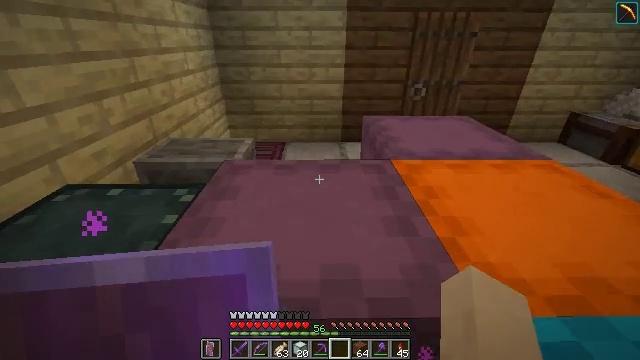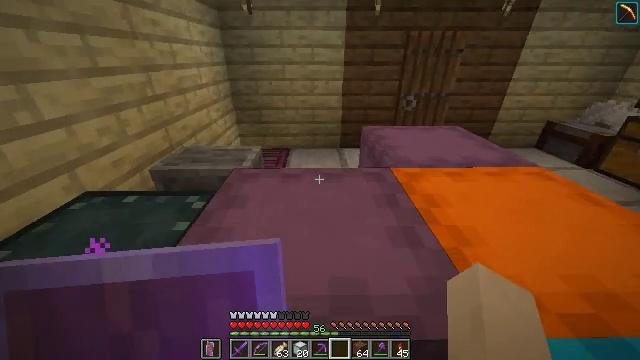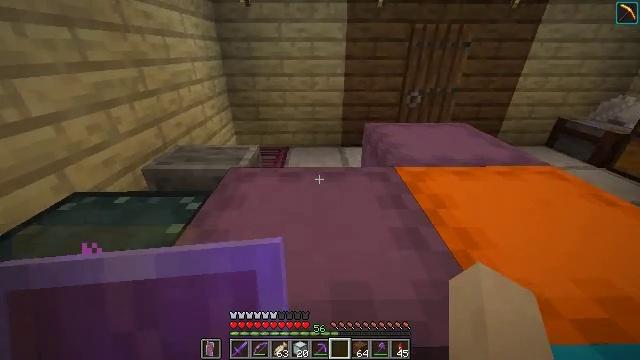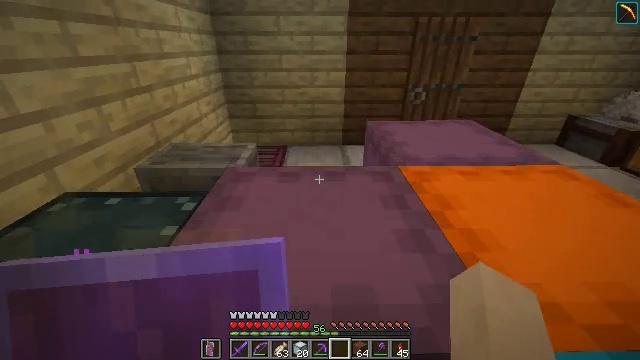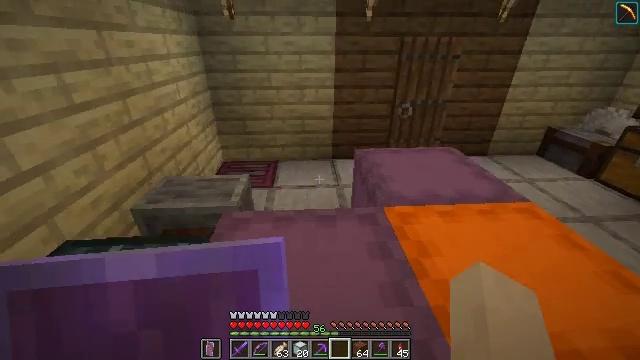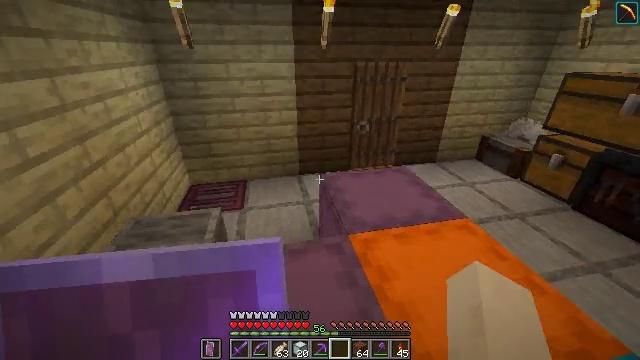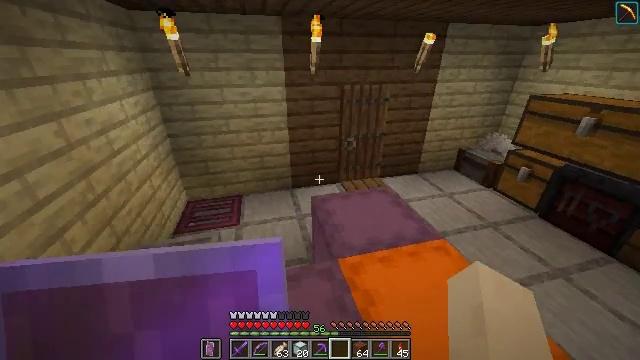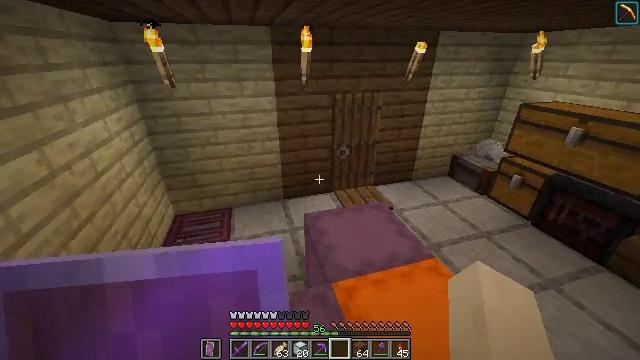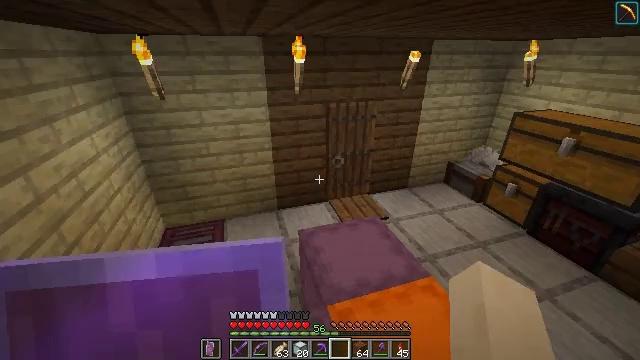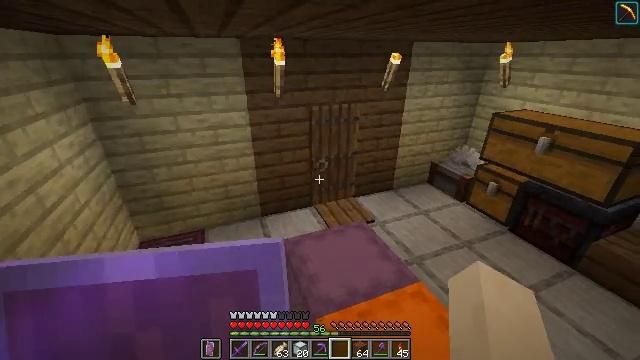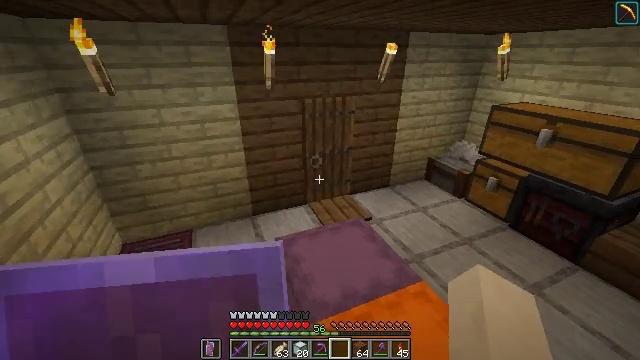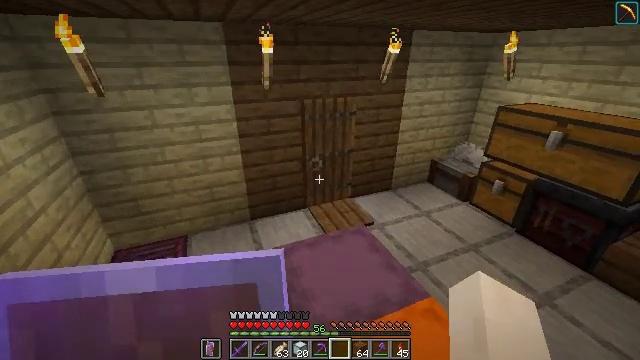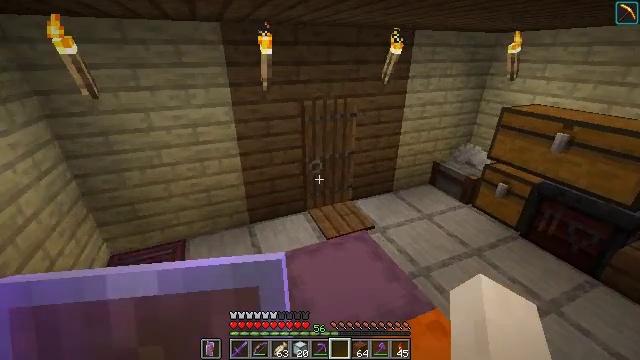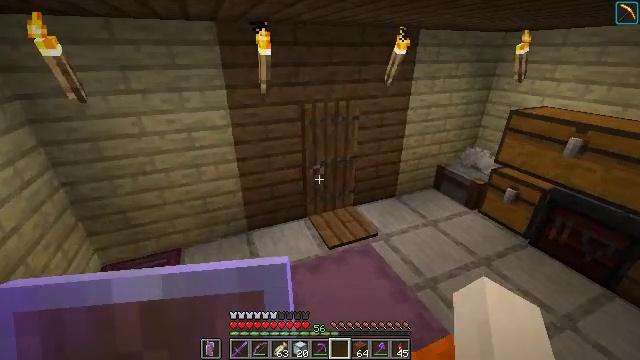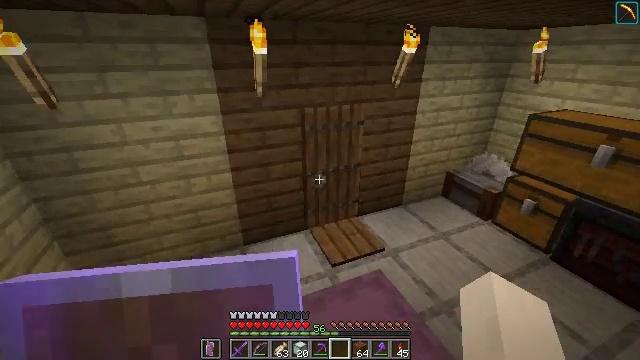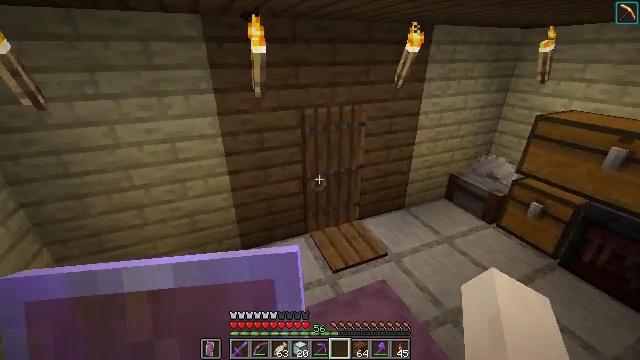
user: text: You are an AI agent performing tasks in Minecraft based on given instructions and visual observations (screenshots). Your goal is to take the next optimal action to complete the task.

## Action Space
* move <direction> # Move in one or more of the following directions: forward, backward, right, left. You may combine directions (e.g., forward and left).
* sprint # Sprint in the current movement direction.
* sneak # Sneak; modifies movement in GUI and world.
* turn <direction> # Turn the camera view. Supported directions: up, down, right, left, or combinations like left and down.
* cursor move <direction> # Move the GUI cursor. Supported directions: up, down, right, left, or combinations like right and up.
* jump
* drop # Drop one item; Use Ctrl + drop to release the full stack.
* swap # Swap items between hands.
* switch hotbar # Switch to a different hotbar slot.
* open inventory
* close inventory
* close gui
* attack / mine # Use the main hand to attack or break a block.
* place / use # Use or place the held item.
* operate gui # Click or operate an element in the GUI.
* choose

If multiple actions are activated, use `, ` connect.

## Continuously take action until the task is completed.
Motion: motion action
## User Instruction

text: Craft brown carpet by placing brown wool in the grid.
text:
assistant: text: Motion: move forward, sprint
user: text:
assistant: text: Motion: move forward, sprint
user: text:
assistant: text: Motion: move forward, sprint
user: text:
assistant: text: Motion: move forward, sprint, turn right, jump
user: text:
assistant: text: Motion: move forward, sprint, turn right, jump
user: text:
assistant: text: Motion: move forward, turn right, jump
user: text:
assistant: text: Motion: move forward, turn right
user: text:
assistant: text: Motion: move forward, turn right
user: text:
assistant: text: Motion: move forward, turn right
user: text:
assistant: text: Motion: move forward, turn right
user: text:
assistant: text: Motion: move forward
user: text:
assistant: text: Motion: move forward
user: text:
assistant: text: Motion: move forward
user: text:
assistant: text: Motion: move forward
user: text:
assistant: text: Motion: move forward
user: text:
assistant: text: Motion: move forward
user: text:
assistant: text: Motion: move forward
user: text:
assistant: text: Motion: move forward
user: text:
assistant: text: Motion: move forward
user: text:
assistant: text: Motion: move forward
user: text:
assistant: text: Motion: move forward
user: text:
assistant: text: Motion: move forward, turn left
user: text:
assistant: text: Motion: move forward, turn left
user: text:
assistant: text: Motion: move forward, turn left
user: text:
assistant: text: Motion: move forward
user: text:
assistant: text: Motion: move forward
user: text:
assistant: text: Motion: move forward
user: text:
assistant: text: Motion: move forward
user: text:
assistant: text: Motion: move forward
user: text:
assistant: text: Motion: move forward and move right